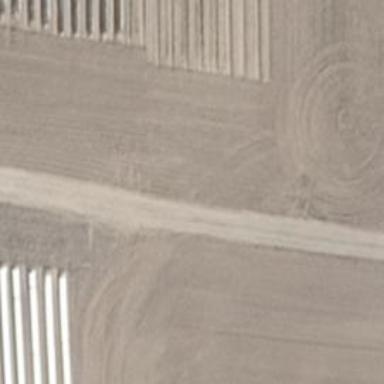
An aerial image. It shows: Track with grade 1 quality.